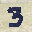
Label: 3